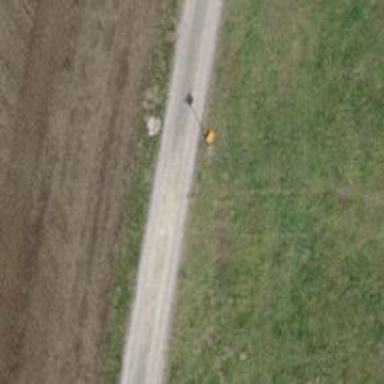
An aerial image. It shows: Aerial orange marker.